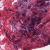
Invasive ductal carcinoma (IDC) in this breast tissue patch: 0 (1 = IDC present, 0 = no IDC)